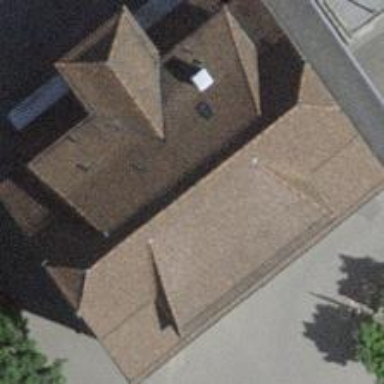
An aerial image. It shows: School building.